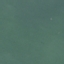
Land use / land cover: SeaLake